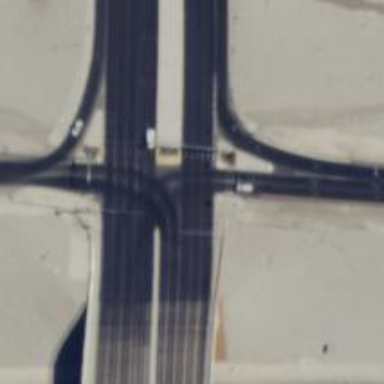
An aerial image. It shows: Marked crossing on cycleway road.